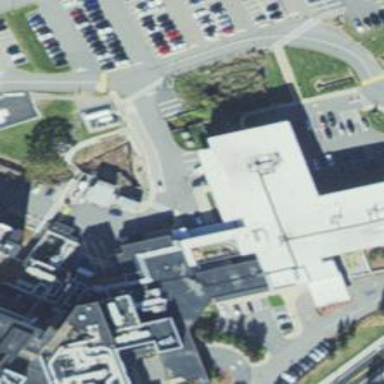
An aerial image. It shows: Hospital building.